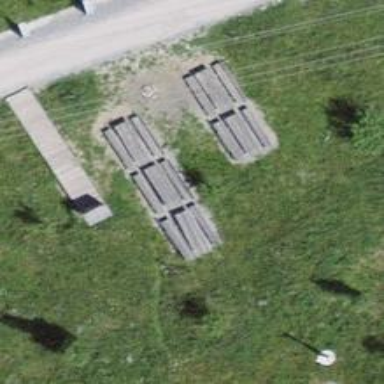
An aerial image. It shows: Picnic table located in leisure land area.